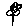
Label: flower